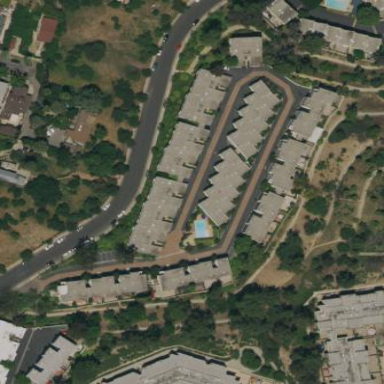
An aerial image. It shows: Condominium in residential area.